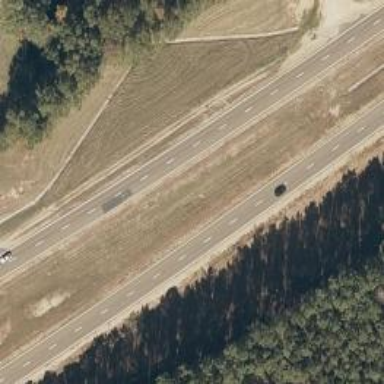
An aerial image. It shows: This image shows trunk highway that functions as expressway.